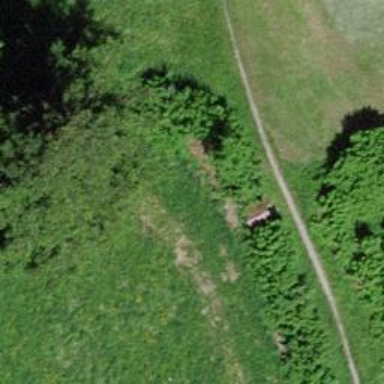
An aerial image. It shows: Bench.